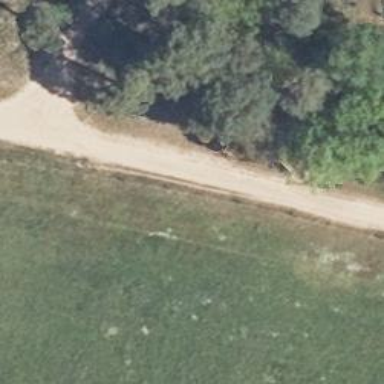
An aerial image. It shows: Sandy track road with grade5 tracktype.